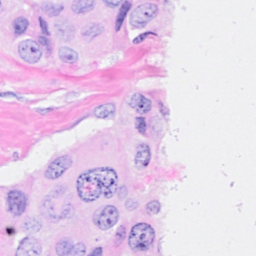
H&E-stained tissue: Breast